Question: I use a JComboBox in my program, I've changed the foreground and background colors but there is a blue box that surrounds the text even when it hasn't the focus.
I use NetBeans and I didn't find an option to disable it.
Does anybody know how to do?
Screenshot:

Thanks in advance.
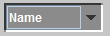
Answer: By the appearance of it, that border is drawn by the Metal look and feel. I don't know how to disable it, but I think this should change its color to the same gray as what you're using for the rest of the combo box, so it will be invisible:
'''
((javax.swing.plaf.metal.MetalLookAndFeel)UIManager.getLookAndFeel())
.setCurrentTheme(new javax.swing.plaf.metal.OceanTheme() {
@Override
protected javax.swing.plaf.ColorUIResource getSecondary2() {
return new javax.swing.plaf.ColorUIResource(0x8B8B8B);
}
});
'''